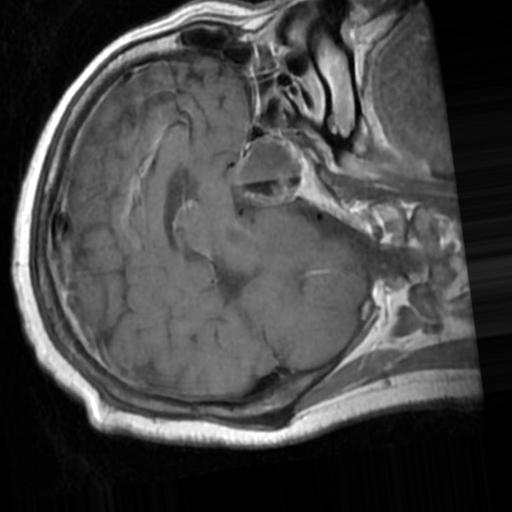
Label: brain_tumor